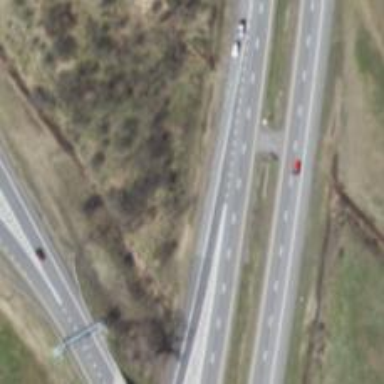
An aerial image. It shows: Motorway junction.